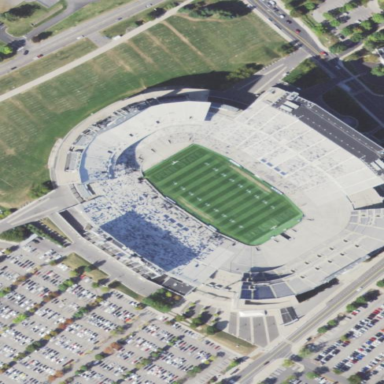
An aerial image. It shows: American football pitch with grass surface.